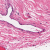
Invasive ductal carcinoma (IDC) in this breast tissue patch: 0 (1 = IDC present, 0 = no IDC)